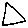
Label: triangle